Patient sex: M
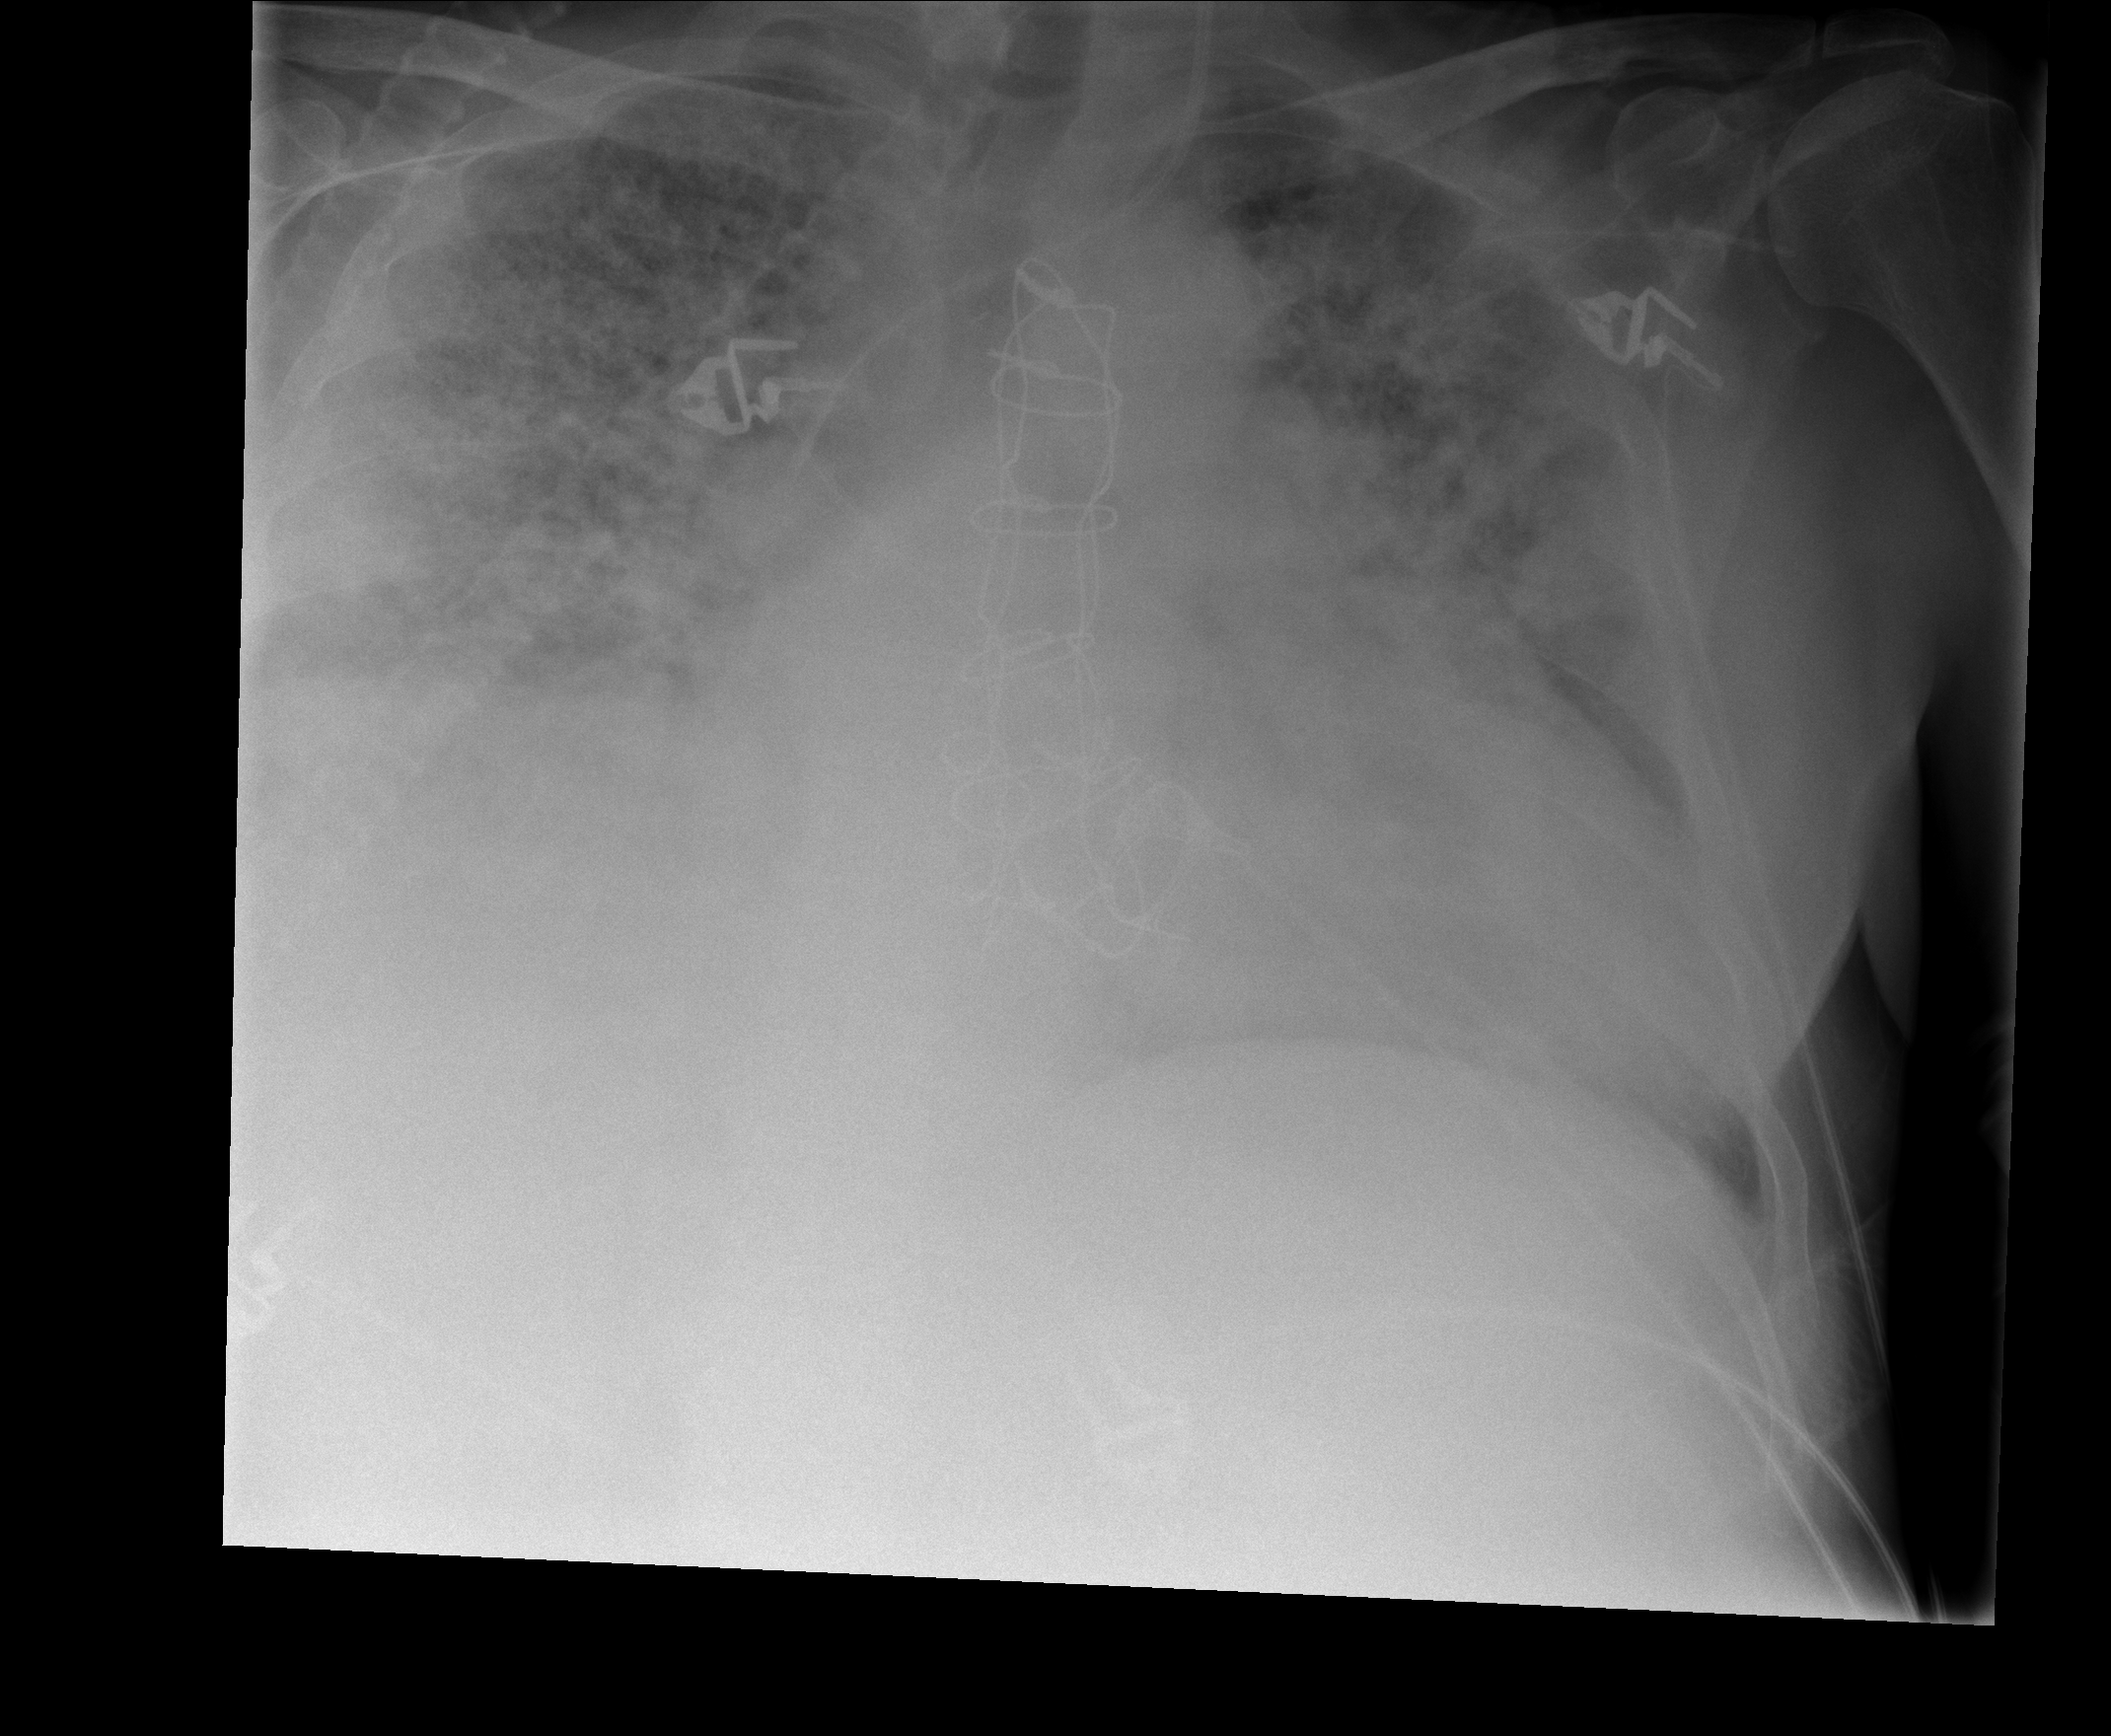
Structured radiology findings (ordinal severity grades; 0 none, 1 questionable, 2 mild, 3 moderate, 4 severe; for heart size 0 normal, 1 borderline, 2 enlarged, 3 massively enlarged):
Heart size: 2
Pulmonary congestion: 3
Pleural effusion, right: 0
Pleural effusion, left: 0
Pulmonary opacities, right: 3
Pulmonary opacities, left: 3
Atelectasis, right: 2
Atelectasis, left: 2